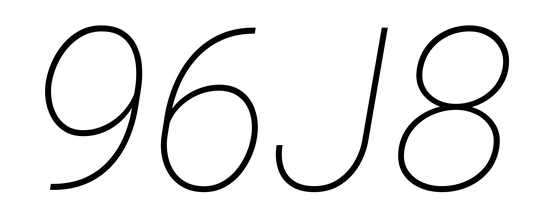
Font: Roboto-Italic_Thin_Italic